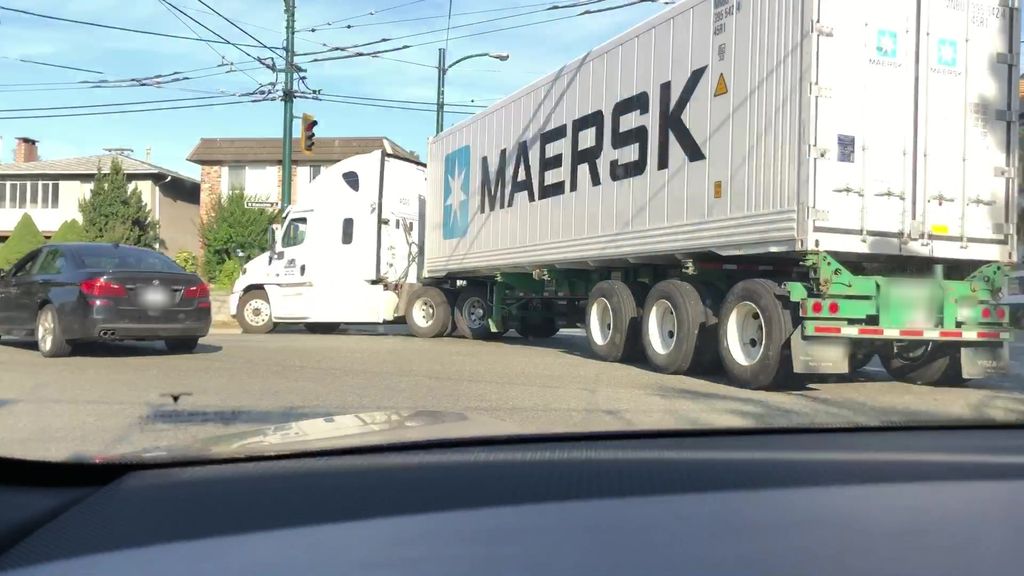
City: vancouver